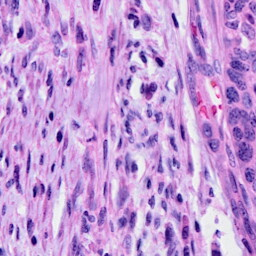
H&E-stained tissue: Cervix